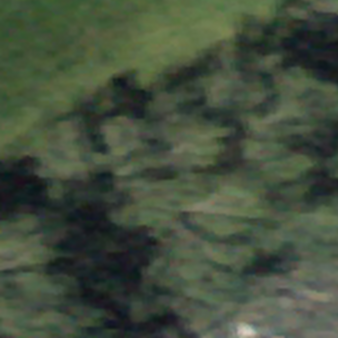
Label: other